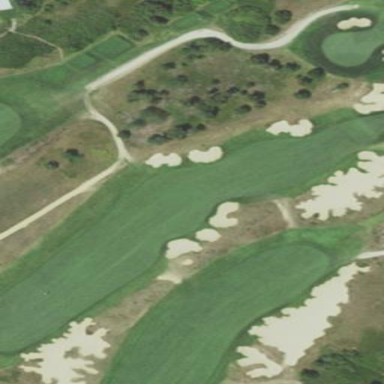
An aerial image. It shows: Golf fairway on grassland designated for leisure and sports activities.